Field crop: tomato
Growth stage: 2
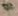
Species: solanum